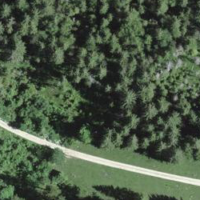
EUNIS habitat code: 44
Species observed at this site:
Lathyrus vernus